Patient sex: M
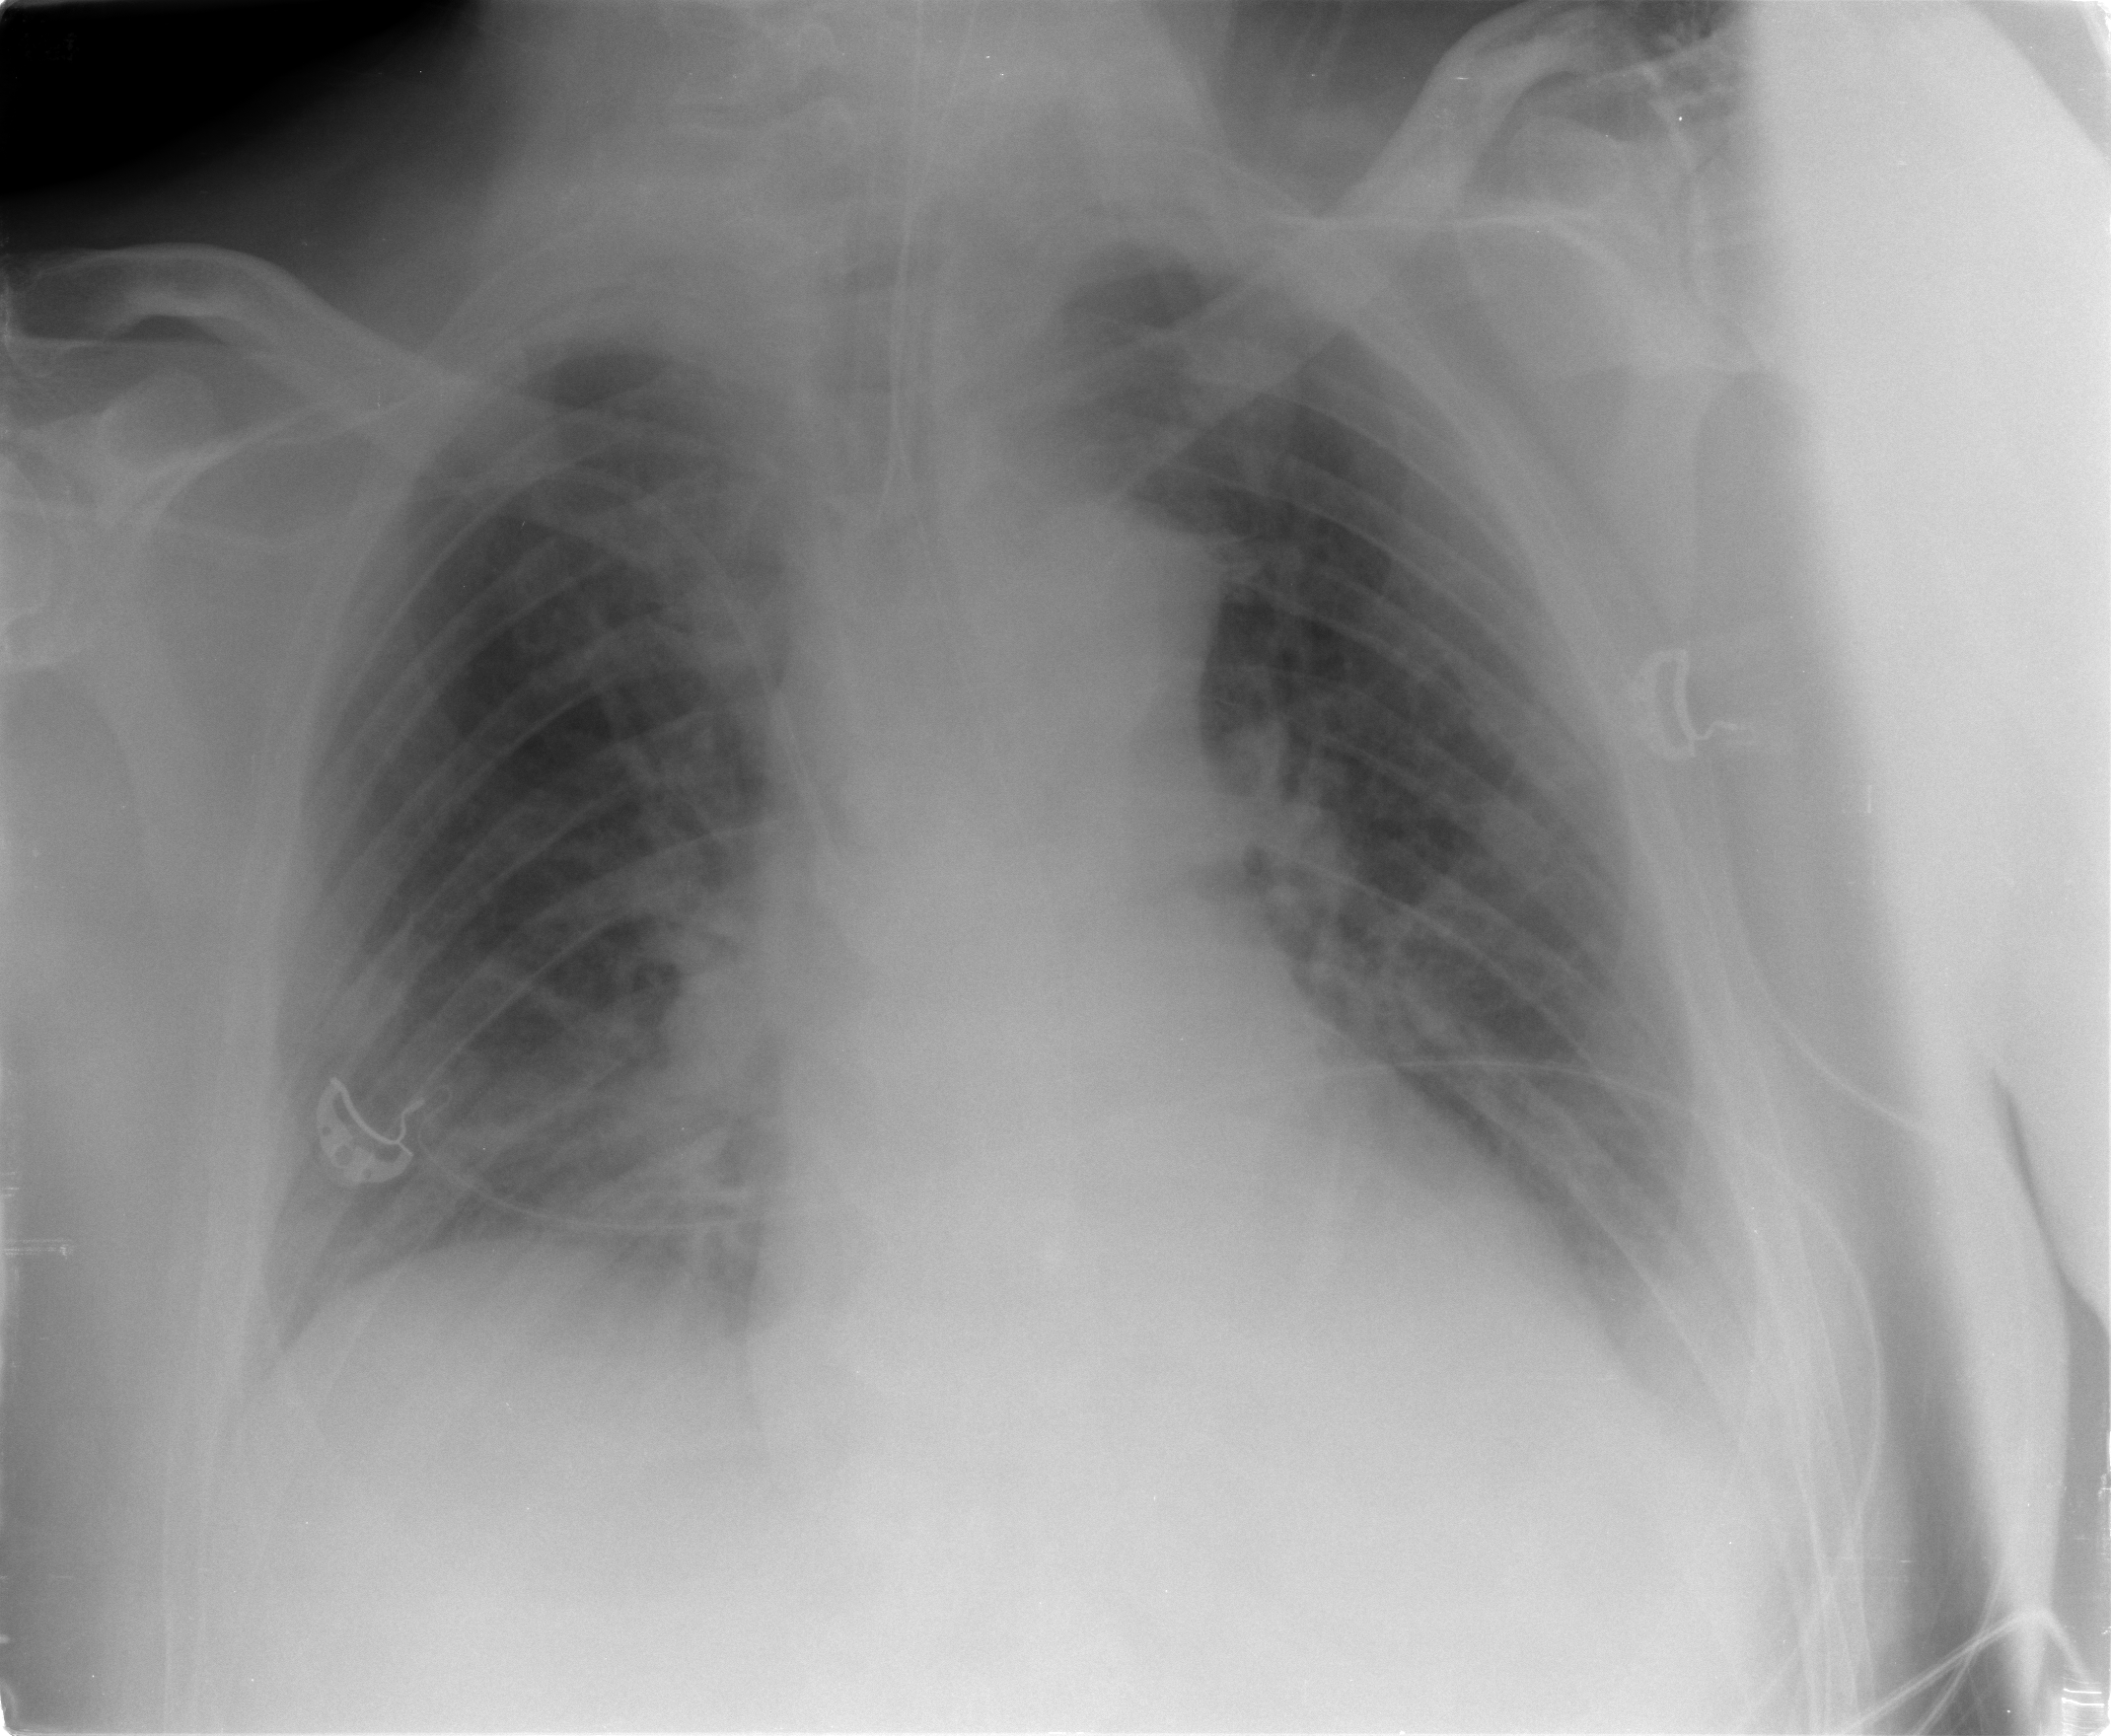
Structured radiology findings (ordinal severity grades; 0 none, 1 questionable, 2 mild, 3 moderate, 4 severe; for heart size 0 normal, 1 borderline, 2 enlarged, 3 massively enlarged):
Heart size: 0
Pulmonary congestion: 0
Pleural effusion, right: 0
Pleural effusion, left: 2
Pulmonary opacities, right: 1
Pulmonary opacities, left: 0
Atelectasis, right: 0
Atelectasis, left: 0